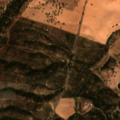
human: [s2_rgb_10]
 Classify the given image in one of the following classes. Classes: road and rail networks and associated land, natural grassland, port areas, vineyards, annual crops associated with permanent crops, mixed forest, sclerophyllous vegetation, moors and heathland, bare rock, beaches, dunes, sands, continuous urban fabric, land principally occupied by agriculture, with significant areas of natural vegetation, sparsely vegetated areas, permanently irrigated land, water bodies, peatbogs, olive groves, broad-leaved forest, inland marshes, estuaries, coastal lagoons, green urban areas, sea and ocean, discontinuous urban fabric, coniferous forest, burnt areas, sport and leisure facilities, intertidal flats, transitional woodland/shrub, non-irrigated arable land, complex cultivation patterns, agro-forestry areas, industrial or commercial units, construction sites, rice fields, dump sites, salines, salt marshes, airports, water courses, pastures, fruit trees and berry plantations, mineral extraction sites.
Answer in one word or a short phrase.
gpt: non-irrigated arable land, agro-forestry areas, broad-leaved forest, transitional woodland/shrub